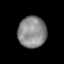
Tissue: lung
Cell type: Fibroblasts
Senescence score: 0.5582
Nuclear area (px): 858
Mean DAPI intensity: 138.146